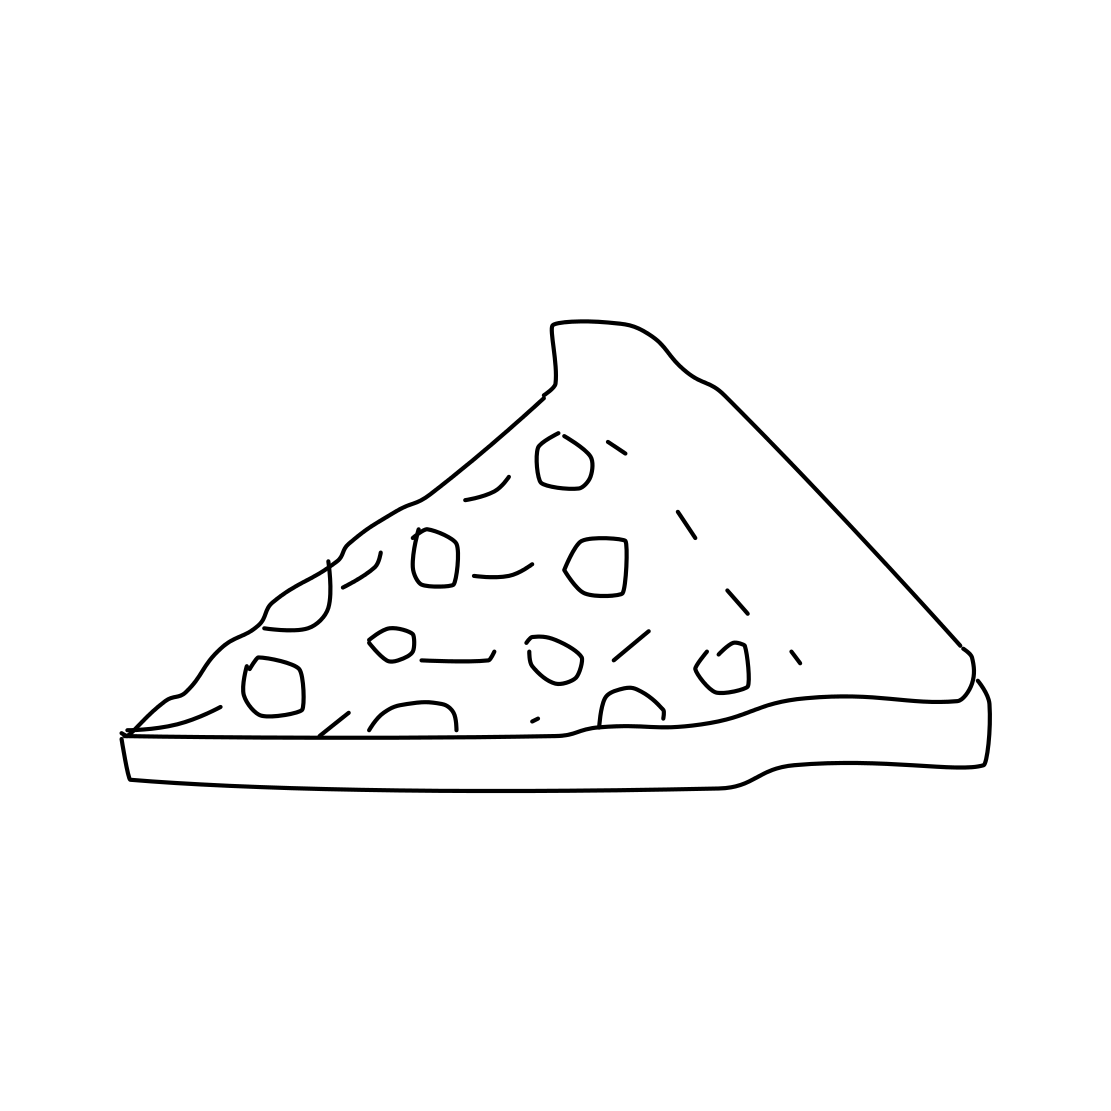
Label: pizza